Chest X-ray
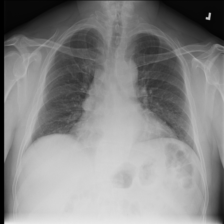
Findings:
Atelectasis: negative
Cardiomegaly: negative
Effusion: negative
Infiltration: negative
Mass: negative
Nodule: negative
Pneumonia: negative
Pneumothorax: negative
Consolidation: negative
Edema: negative
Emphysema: negative
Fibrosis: negative
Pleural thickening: negative
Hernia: negative